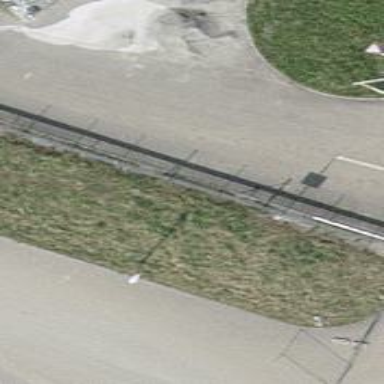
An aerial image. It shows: Sidewalk leading to platform for public transport.